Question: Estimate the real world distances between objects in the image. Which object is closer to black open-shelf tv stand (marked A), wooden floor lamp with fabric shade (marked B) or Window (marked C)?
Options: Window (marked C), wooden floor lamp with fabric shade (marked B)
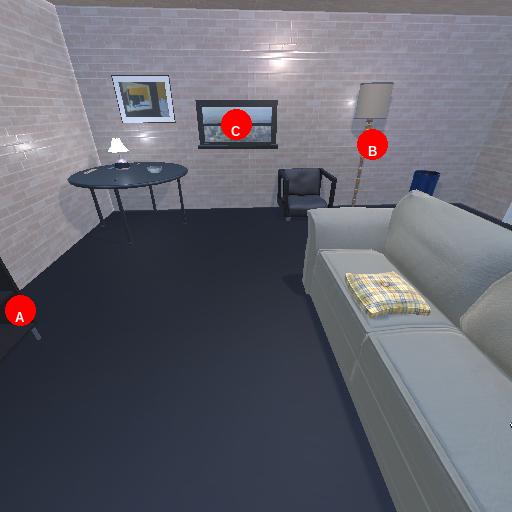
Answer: Window (marked C)